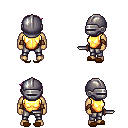
a pixel art fantasy rpg character, male body template, human, tanned skin, gold chest armor, metal pants, pink pixie cut hairstyle, metal helm, leather bracers, brown slippers, dagger, four views (front, back, left, right), 2x2 character sprite sheet, small pixel art, hard edges, no anti-aliasing